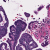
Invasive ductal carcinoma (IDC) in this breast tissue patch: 0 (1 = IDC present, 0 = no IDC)